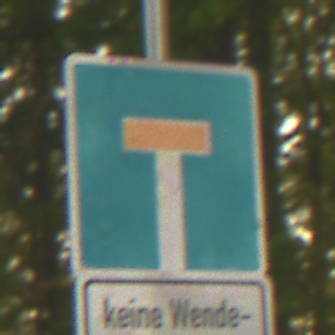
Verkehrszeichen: Sackgasse
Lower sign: HinweisGeaenderteVorfahrtVerkehrsfuehrungVerkehrsregelung3
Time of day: SunriseSunset
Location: Outdoor (RoadRail)
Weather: Clear
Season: NotSpecified
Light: Natural